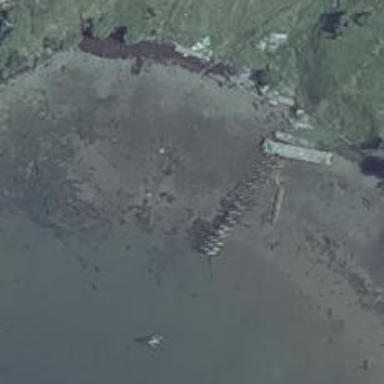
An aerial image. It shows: Pier serving as ruins.